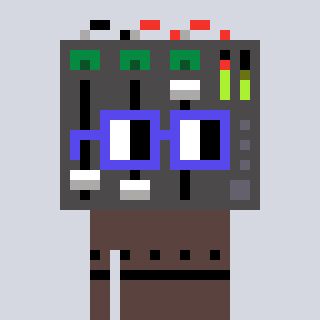
a pixel art character with square blue glasses, a mixer-shaped head and a darkbrown-colored body on a cool background